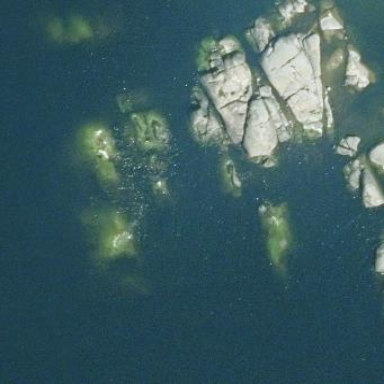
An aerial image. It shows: Islet located along the natural coastline.